Field crop: maize
Growth stage: 1
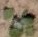
Species: chenopodium